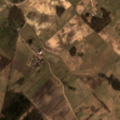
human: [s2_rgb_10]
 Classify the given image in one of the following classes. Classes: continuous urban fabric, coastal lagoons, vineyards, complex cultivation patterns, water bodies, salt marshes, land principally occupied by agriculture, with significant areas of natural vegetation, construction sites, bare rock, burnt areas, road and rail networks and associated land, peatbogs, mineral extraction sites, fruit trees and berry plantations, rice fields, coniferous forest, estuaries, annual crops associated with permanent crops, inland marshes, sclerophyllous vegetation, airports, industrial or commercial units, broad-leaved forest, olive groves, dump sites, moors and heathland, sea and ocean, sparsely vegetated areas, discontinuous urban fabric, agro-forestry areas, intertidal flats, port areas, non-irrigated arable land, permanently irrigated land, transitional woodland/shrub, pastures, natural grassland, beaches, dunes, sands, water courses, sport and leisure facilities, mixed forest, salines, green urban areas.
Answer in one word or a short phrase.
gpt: non-irrigated arable land, pastures, complex cultivation patterns, land principally occupied by agriculture, with significant areas of natural vegetation, transitional woodland/shrub